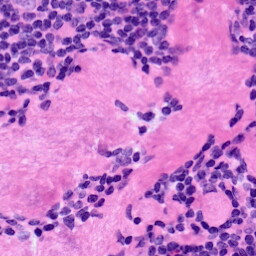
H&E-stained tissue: LymphNode